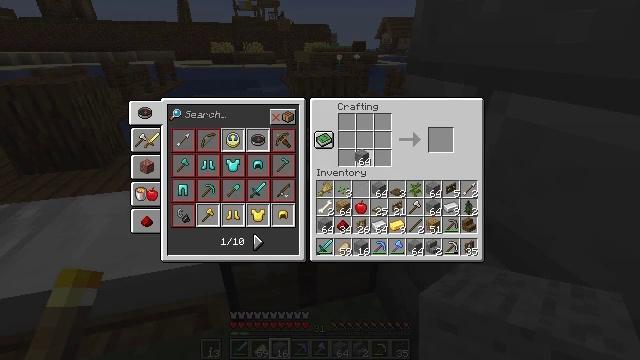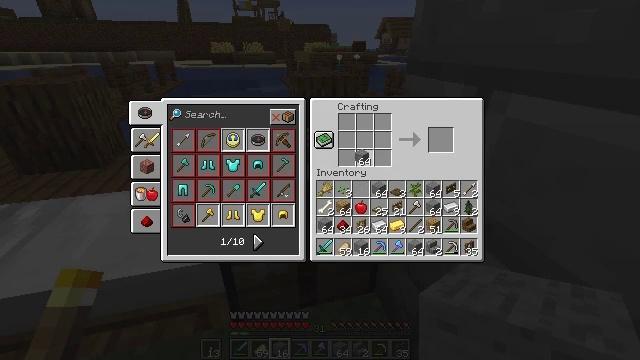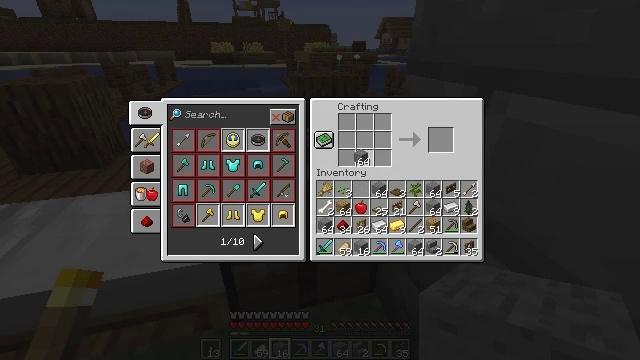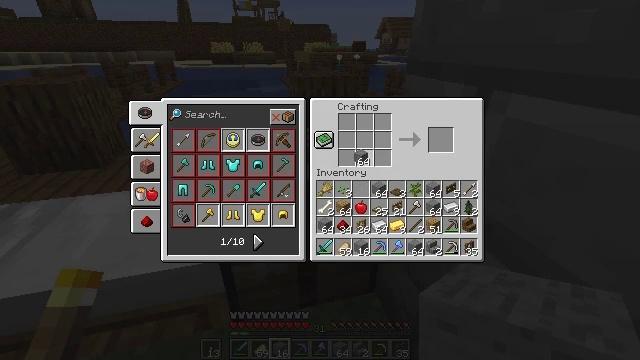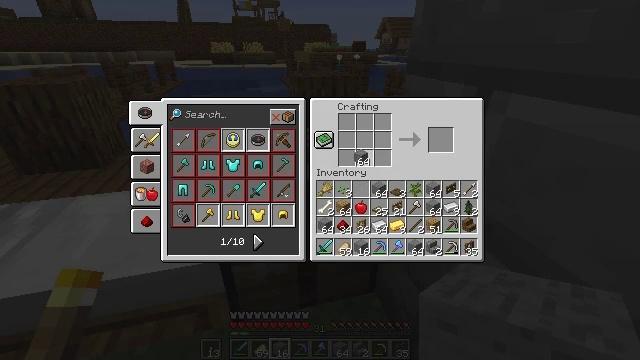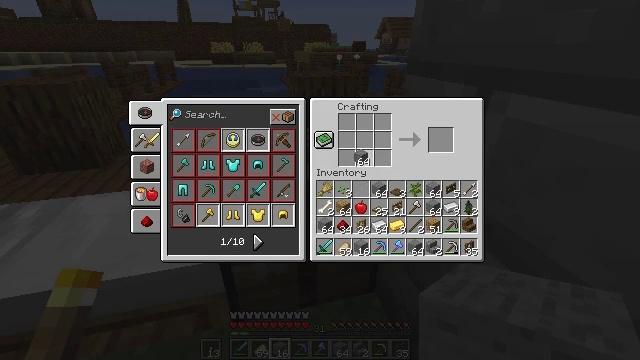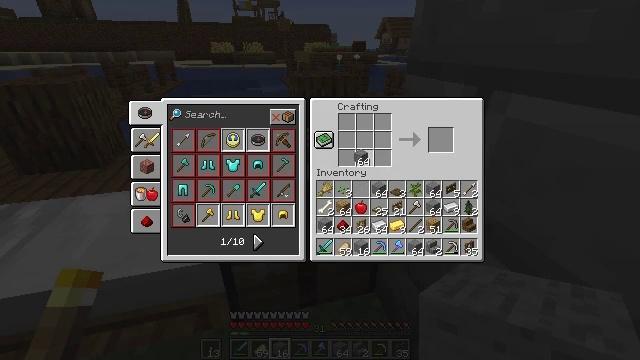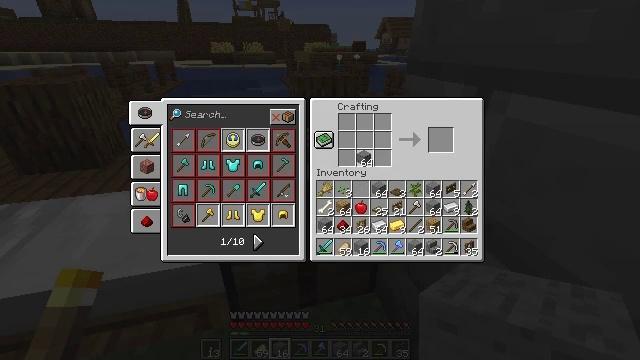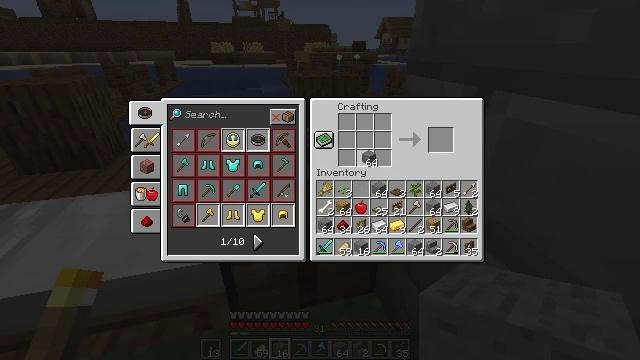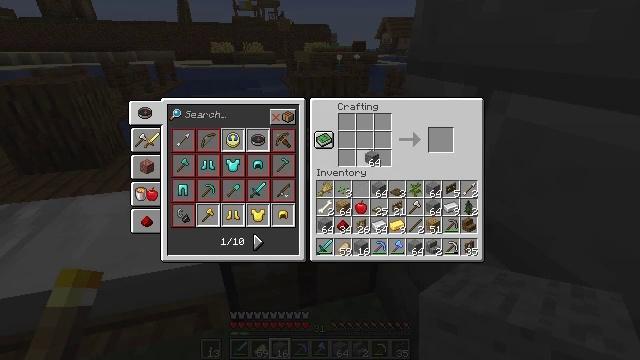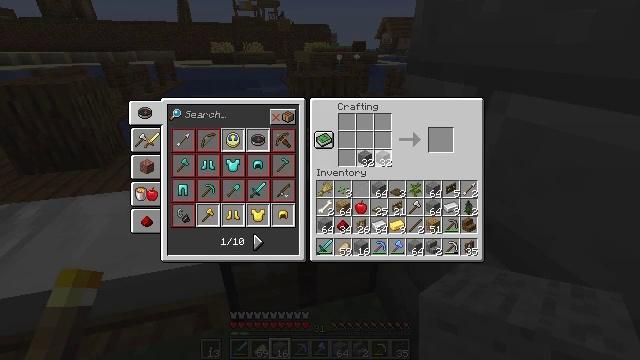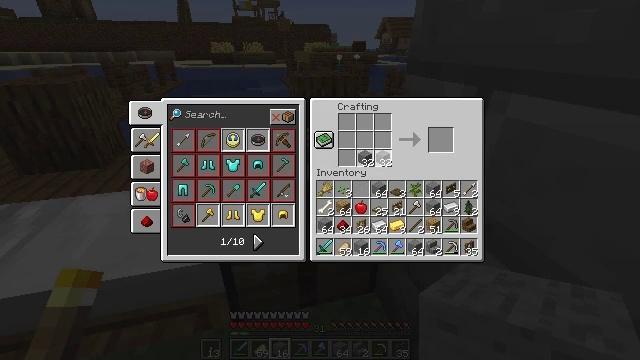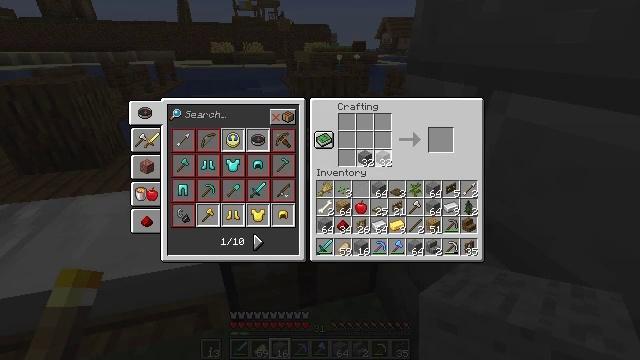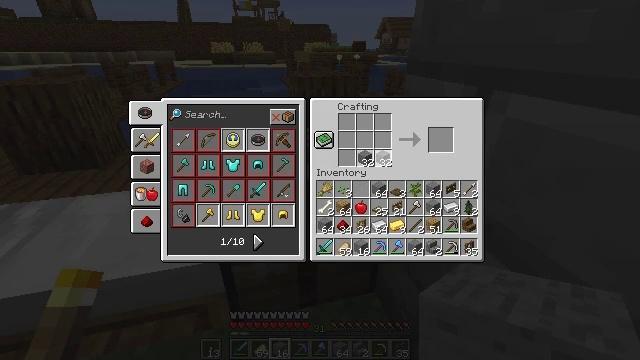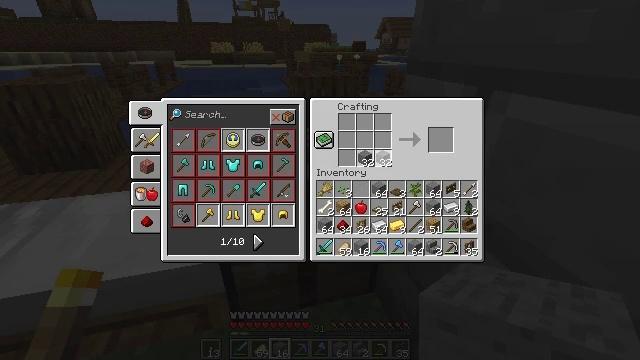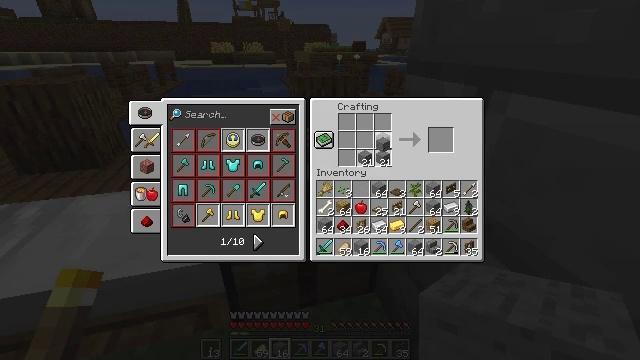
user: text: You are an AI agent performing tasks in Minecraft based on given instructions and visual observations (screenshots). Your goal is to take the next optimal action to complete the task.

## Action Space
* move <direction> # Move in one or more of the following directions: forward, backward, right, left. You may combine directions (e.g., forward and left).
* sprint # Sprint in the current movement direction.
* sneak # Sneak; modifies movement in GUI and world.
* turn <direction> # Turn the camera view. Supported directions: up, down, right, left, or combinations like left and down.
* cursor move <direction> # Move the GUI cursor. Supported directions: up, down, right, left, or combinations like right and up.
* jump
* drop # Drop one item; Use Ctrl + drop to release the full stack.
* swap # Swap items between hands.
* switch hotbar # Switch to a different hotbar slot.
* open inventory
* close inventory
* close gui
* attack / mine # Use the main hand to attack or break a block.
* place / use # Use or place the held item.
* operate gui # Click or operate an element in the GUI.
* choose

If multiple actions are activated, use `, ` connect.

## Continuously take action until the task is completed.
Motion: motion action
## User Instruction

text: Place stones in a 2x2 grid to craft stone bricks.
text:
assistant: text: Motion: no_op
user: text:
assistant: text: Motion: no_op
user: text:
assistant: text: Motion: no_op
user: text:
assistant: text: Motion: no_op
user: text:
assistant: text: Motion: operate gui
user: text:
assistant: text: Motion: operate gui
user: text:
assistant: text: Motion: operate gui
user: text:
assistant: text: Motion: operate gui
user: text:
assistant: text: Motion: operate gui
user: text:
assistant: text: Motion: operate gui
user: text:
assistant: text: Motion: operate gui
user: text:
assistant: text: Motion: operate gui
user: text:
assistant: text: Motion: operate gui
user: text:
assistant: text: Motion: operate gui
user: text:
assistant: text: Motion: operate gui
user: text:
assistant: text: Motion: operate gui
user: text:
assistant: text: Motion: operate gui
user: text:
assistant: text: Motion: operate gui
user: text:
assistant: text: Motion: cursor move left, operate gui
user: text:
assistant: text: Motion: operate gui
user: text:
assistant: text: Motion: operate gui
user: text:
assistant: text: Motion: operate gui
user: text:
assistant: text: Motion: operate gui
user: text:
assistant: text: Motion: operate gui
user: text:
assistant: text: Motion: operate gui
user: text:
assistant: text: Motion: operate gui
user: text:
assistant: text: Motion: no_op
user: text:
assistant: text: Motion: no_op
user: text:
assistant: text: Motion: cursor move right
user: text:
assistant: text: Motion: cursor move right